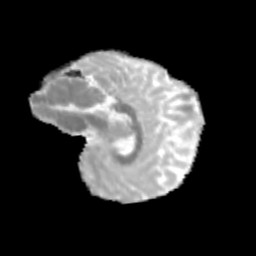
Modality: MD
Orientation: sagittal
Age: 11
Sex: female
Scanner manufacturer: siemens
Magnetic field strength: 3 T
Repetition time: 3.8 s
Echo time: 0.07 s